【题型】选择题　【知识点】平面几何　【难度】easy
如图，$\triangle ABC$顺时针旋转到$\triangle A'B'C'$的位置，则旋转中心及旋转角分别是（\quad ）

A. 点$A'$，$\angle C'A'B'$ \quad\quad\quad\quad\quad\quad
B. 点$O$，$\angle AOA'$

C. 点$A'$，$\angle A'OB$ \quad\quad\quad\quad\quad\quad
D. 点$O$，$\angle AOC$
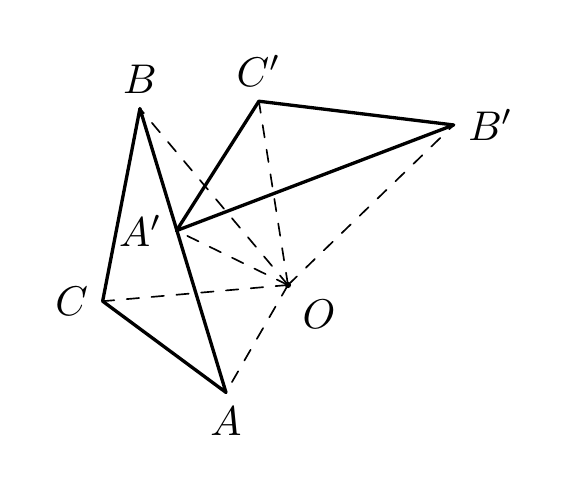
【解答】
【答案】B

【分析】本题考查了旋转，根据旋转的定义和性质可知，两组对应点连线的交点是旋转中心，对应点与旋转中心所连线段的夹角等于旋转角，即可得出答案.

【详解】解：由题给图形得：$\triangle ABC$绕着点$O$顺时针旋转到$\triangle A'B'C'$的位置，则旋转中心及旋转角分别是点$O$和$\angle AOA'$.

故选：B.